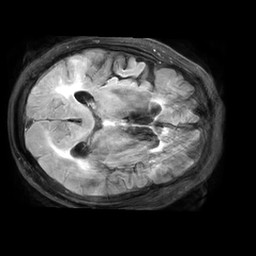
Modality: FLAIR
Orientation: axial
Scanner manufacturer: philips
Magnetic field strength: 3 T
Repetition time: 11 s
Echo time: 0.12 s